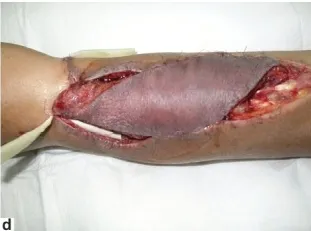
Forty-eight hours post operative-flap congested due to venous thrombosis.
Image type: medical_photograph (other_medical_photograph)